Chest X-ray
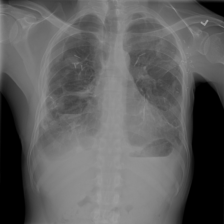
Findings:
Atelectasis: negative
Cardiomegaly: negative
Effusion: negative
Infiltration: negative
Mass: negative
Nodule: negative
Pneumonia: negative
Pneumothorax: negative
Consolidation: negative
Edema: negative
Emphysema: negative
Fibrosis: negative
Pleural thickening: negative
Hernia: negative